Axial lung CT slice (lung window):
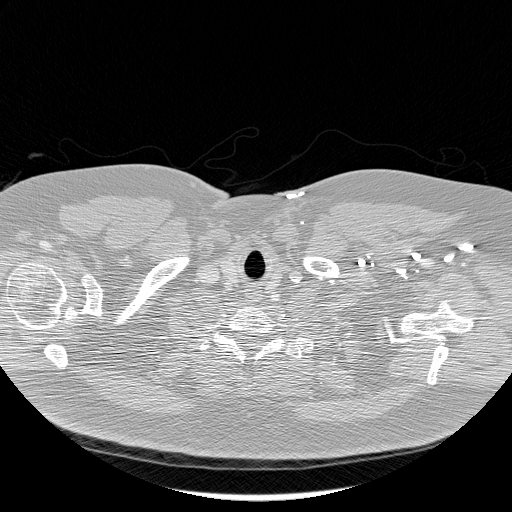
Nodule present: no